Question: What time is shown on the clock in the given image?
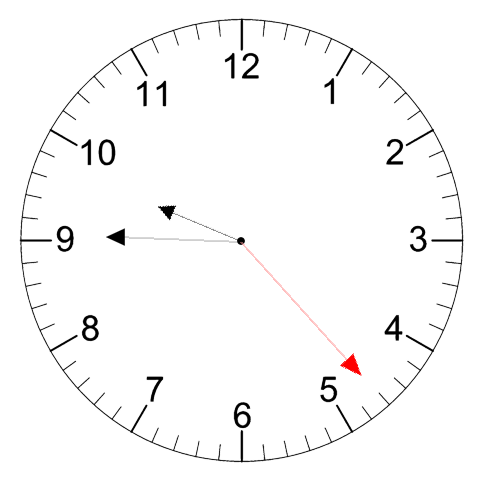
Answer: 09:45:23